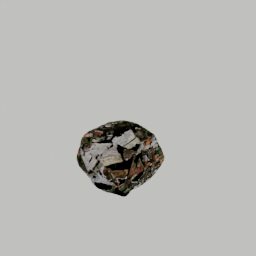
Label: nature